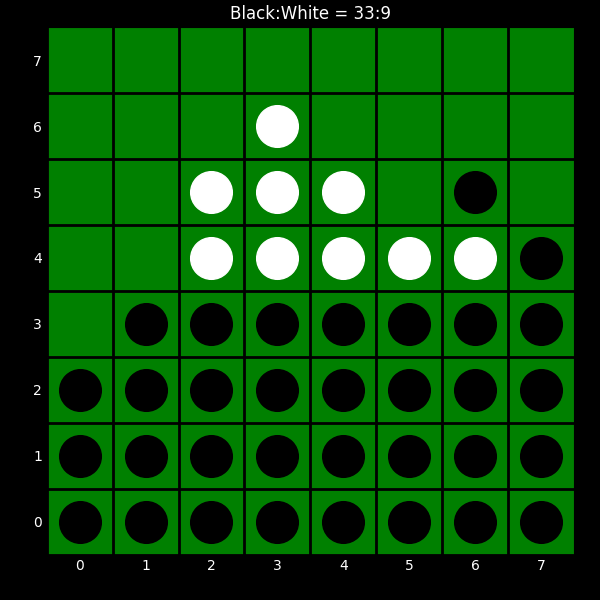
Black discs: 33
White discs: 9